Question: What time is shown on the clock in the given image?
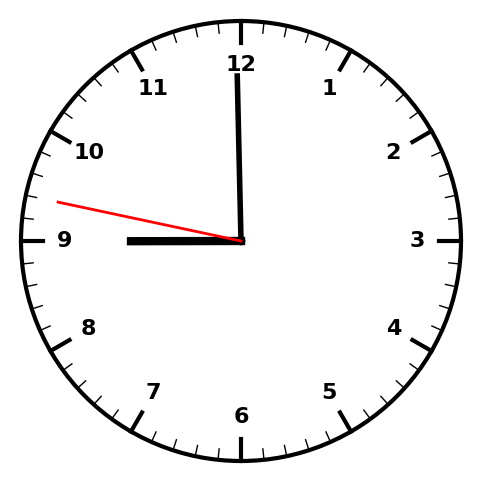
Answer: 08:59:47